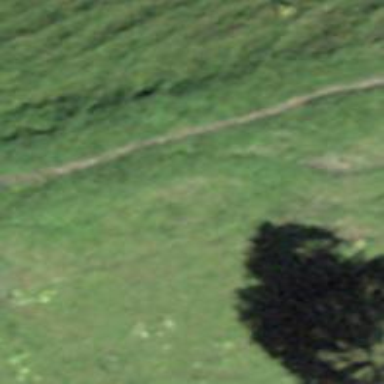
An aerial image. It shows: Ground path.